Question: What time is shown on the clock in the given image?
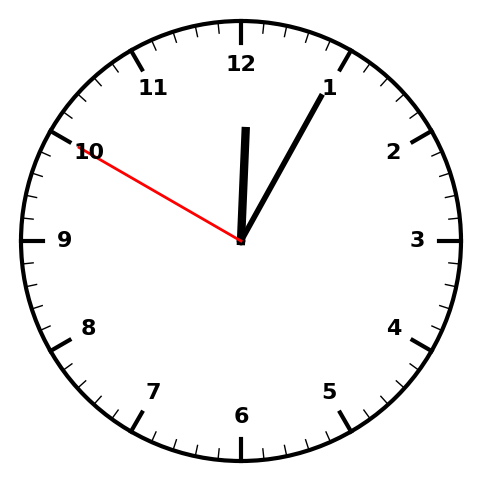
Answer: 12:04:50